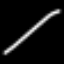
Label: line